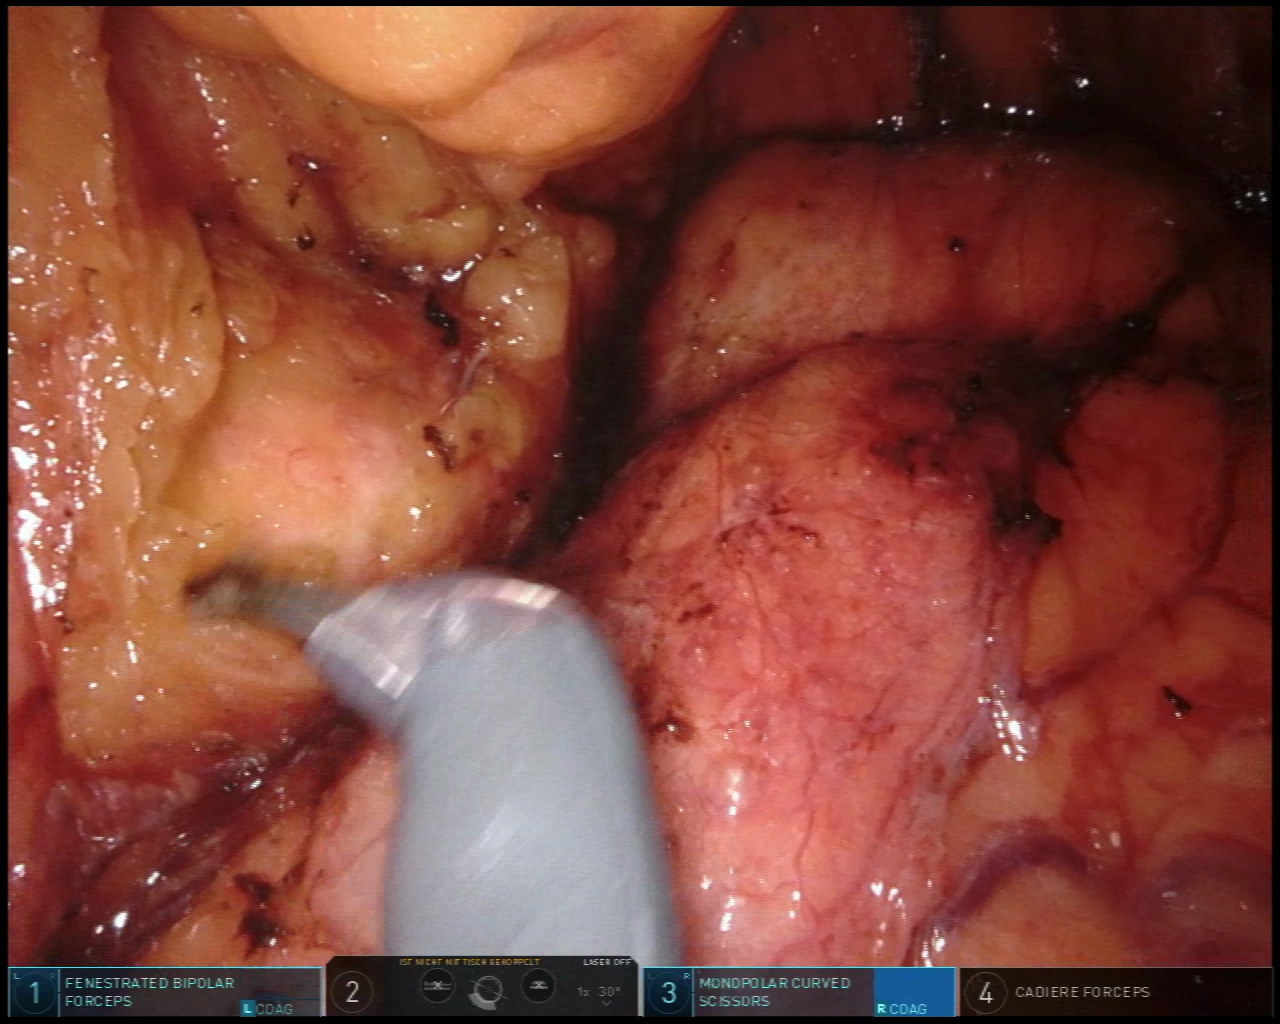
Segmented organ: pancreas
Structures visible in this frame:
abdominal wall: no
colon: no
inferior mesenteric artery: no
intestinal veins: no
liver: no
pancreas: yes
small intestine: no
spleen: no
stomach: no
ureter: no
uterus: no
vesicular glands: no